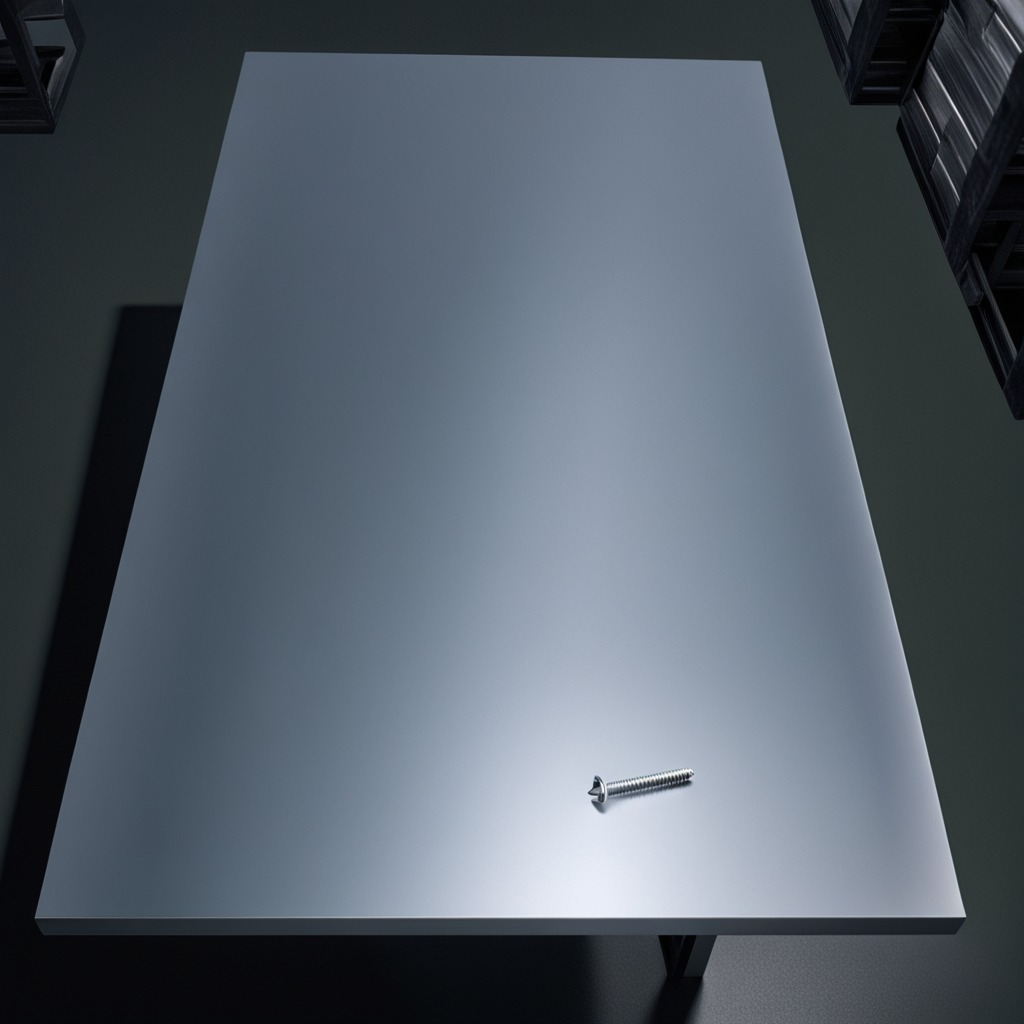
A metal screw is lying on the tabletop.